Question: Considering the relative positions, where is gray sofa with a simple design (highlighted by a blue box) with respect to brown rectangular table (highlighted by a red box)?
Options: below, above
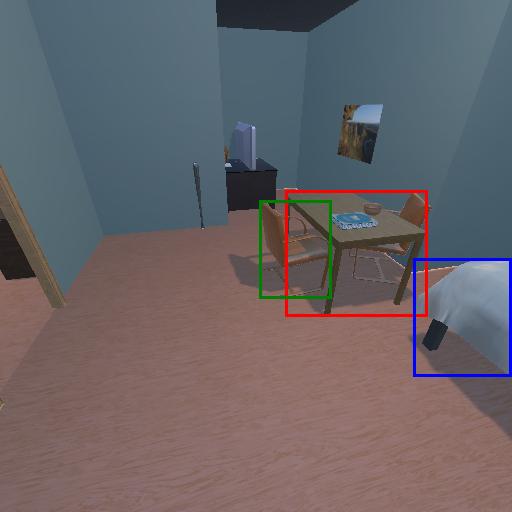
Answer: below